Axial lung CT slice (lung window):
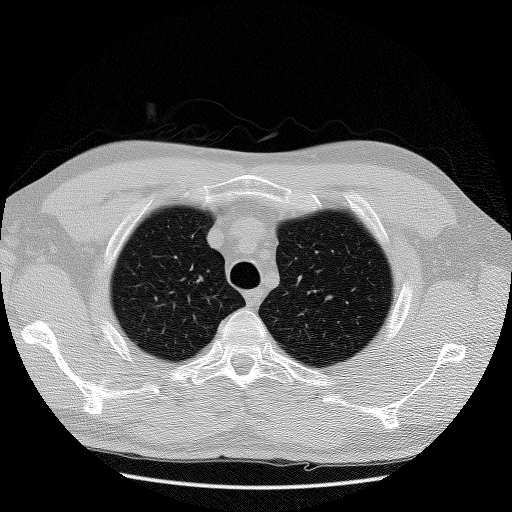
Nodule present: no